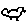
Label: bird